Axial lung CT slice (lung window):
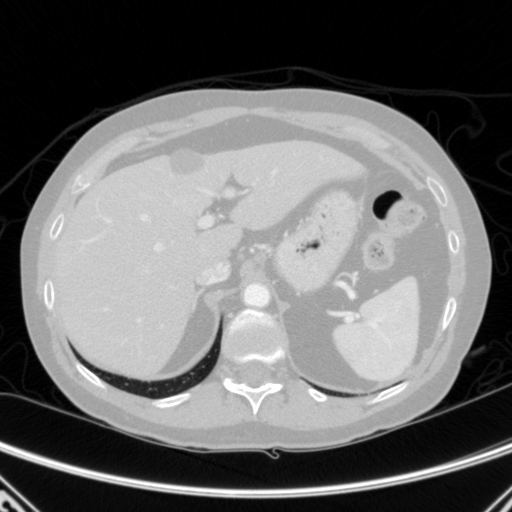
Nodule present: no